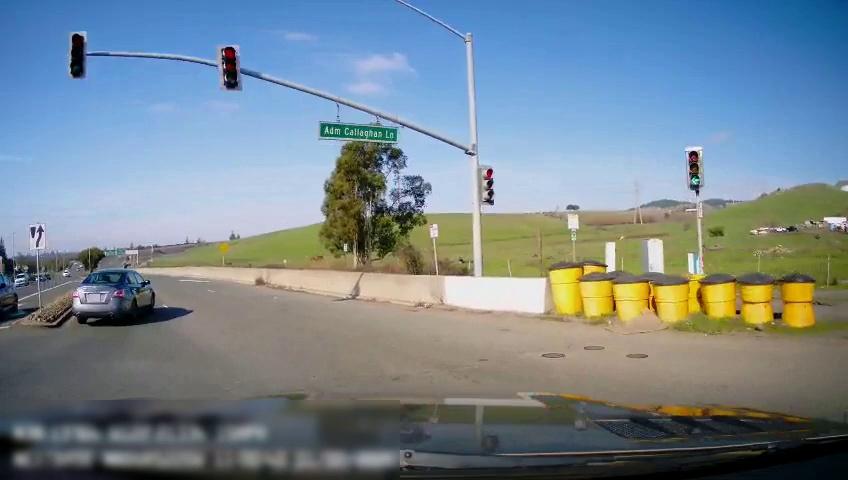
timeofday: Day
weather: Sunny
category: Drivable Space
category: Drivable Space
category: Drivable Space
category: Vehicles | Car
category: Vehicles | SUV
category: Vehicles | Car
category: Vehicles | Car
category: Lanes | Current Lane
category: Lanes | Alternate Lane
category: Lanes | Current Lane
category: Lanes | Opposite Lane
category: Traffic | Lights
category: Traffic | Lights
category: Traffic | Lights
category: Traffic | Lights
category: Traffic | Signs
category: Traffic | Signs
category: Traffic | Signs
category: Traffic | Signs
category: Traffic | Signs